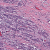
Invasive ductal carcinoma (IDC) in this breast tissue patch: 1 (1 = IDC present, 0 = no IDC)